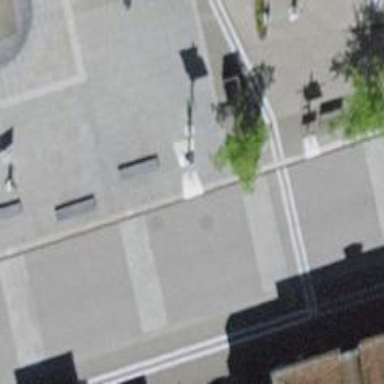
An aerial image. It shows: Dark grey concrete bench.